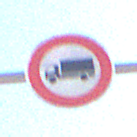
Verkehrszeichen: VerbotFuerKraftfahrzeugeUeberDreiKommaFuenfTonnen
Umgebung: Outdoor, RoadRail
Tageszeit: Midday
Wetter: Clear
Licht: Natural
Jahreszeit: Summer
Kontrast: HighContrast